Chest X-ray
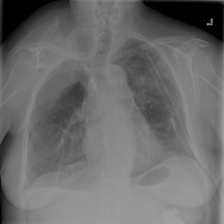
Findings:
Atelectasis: positive
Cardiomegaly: negative
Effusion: negative
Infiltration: negative
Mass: negative
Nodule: negative
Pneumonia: negative
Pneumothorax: positive
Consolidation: negative
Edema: negative
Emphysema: negative
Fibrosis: negative
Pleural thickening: positive
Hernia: negative